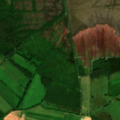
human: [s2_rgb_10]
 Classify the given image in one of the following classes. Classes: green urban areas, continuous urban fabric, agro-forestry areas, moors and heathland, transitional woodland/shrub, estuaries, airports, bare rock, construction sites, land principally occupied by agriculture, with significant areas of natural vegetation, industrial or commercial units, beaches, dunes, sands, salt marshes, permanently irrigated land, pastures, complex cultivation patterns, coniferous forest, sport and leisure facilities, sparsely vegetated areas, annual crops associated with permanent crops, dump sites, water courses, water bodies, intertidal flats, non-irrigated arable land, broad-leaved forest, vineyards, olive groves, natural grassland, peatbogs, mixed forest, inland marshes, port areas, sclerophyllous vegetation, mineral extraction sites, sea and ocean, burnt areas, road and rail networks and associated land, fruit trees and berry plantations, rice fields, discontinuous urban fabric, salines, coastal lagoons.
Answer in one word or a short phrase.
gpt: pastures, broad-leaved forest, mixed forest, transitional woodland/shrub, peatbogs